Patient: sex F, age 56
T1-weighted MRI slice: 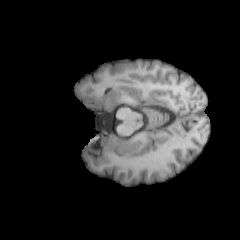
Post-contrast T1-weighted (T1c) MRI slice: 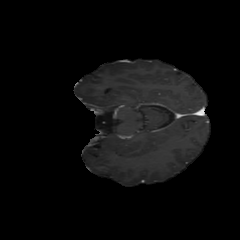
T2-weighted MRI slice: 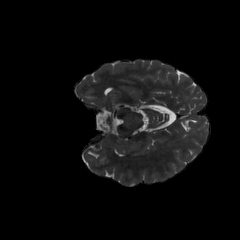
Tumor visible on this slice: no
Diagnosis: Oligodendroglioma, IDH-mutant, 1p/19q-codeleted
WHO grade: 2